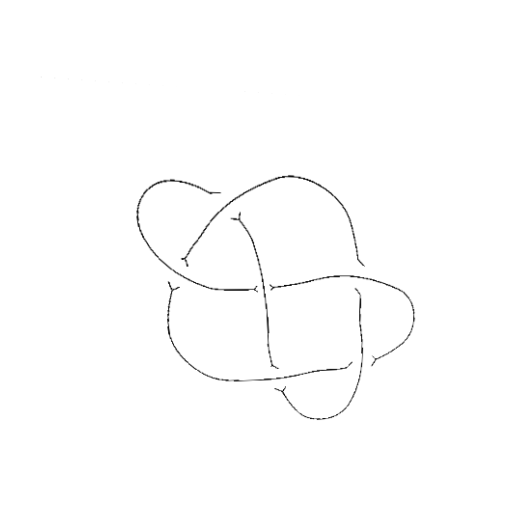
Crossing number: 6